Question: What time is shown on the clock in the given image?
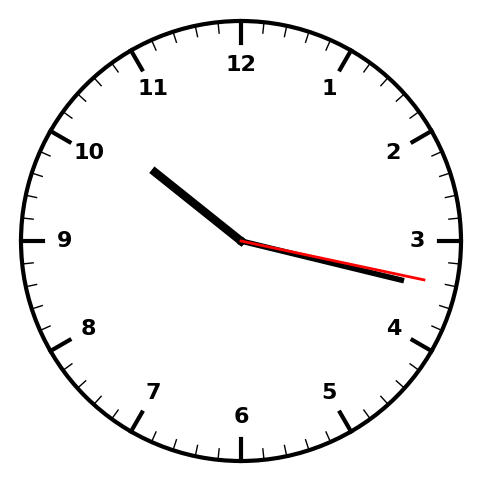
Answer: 10:17:17